Field crop: maize
Growth stage: 2
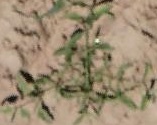
Species: atriplex